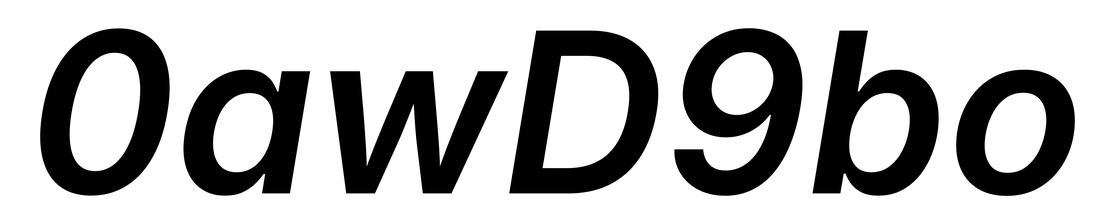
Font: Inter-Italic_SemiBold_Italic